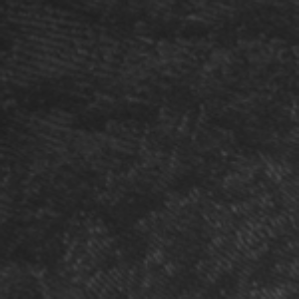
Label: frost